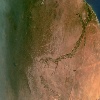
Label: land